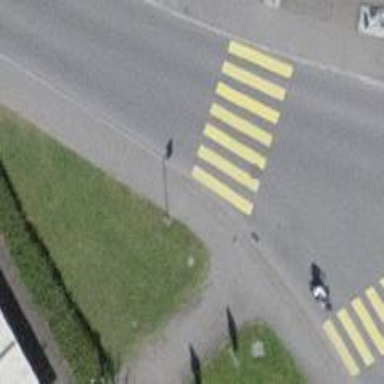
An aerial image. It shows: Sidewalk along the footway.